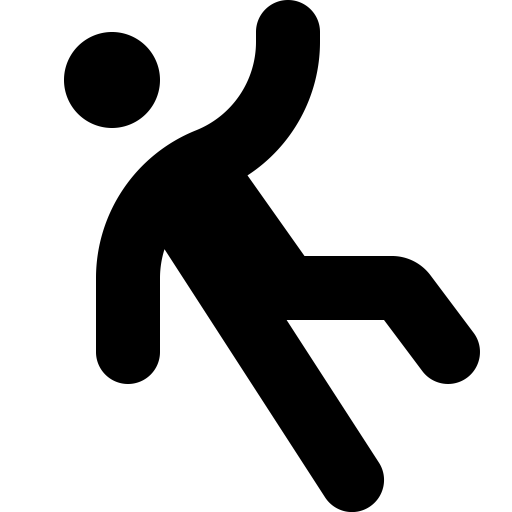
Tags: icon, FontAwesome, fa-icon, solid, person, falling